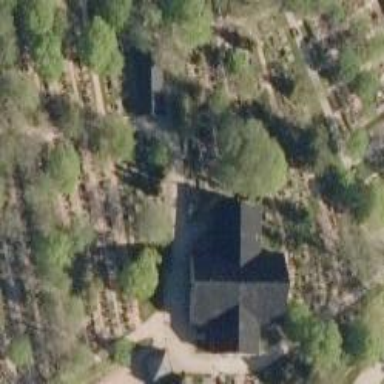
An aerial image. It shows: Historic memorial.